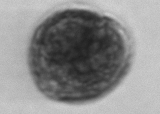
Label: Alexandrium_catenella